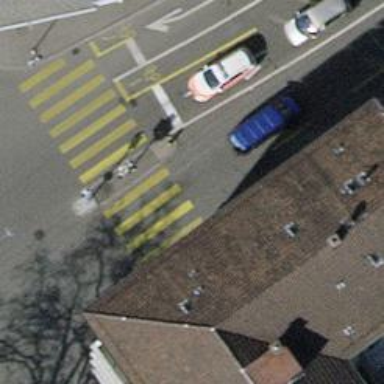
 there are traffic signals and zebra crossing."